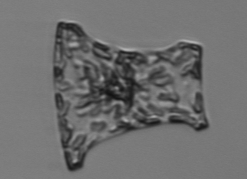
Label: Eucampia